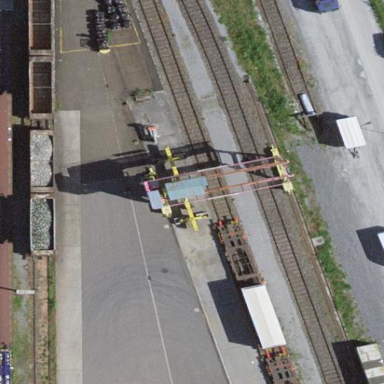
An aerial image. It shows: Gantry crane at railway loading facility.